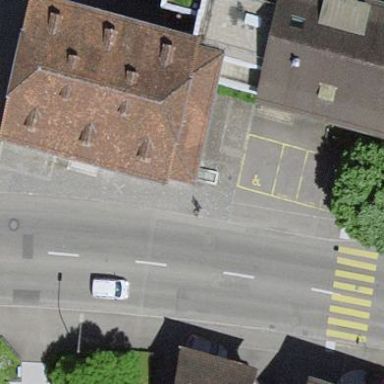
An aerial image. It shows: Building.